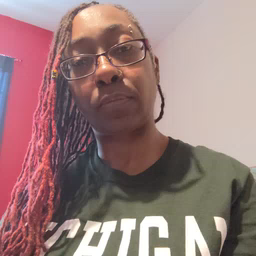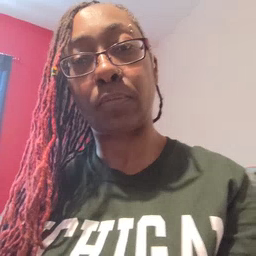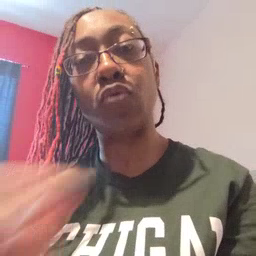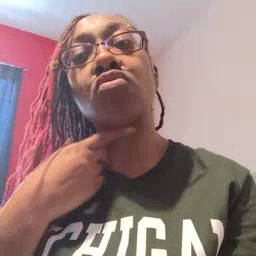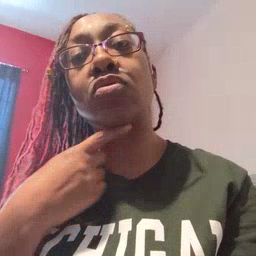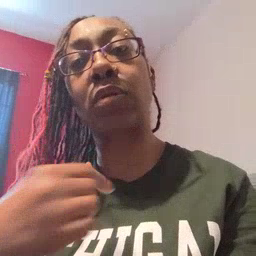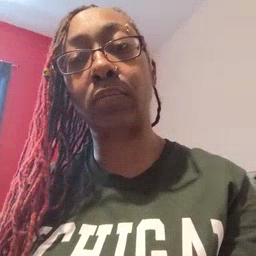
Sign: thirsty